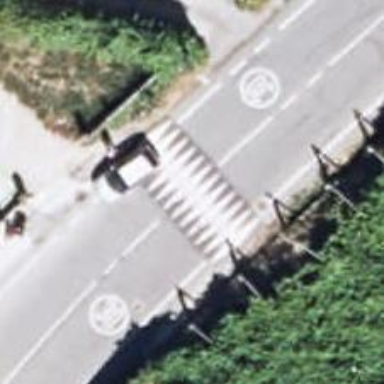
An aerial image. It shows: Table-style traffic calming feature.